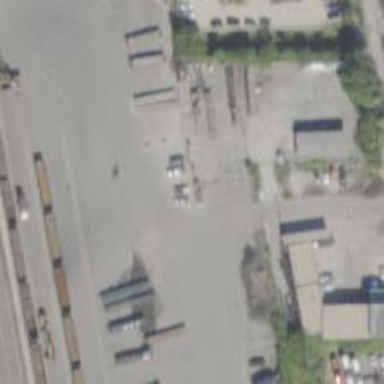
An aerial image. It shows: Transload area for lumber freight on the railway.